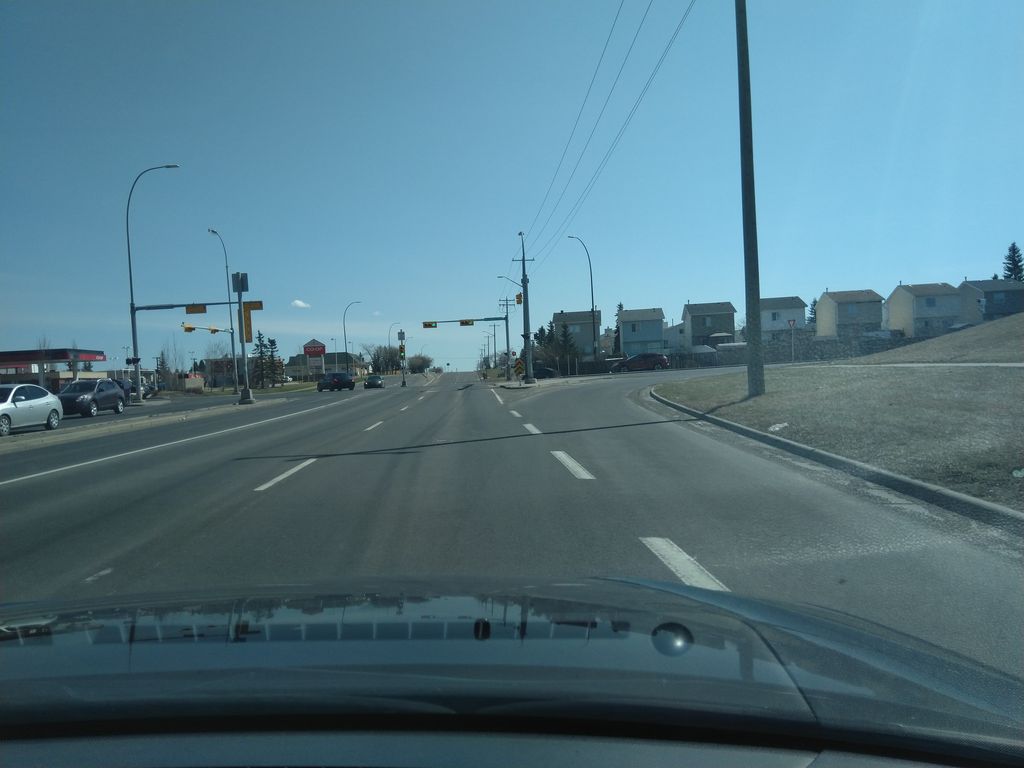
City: calgary